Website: home-depot
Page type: review-order
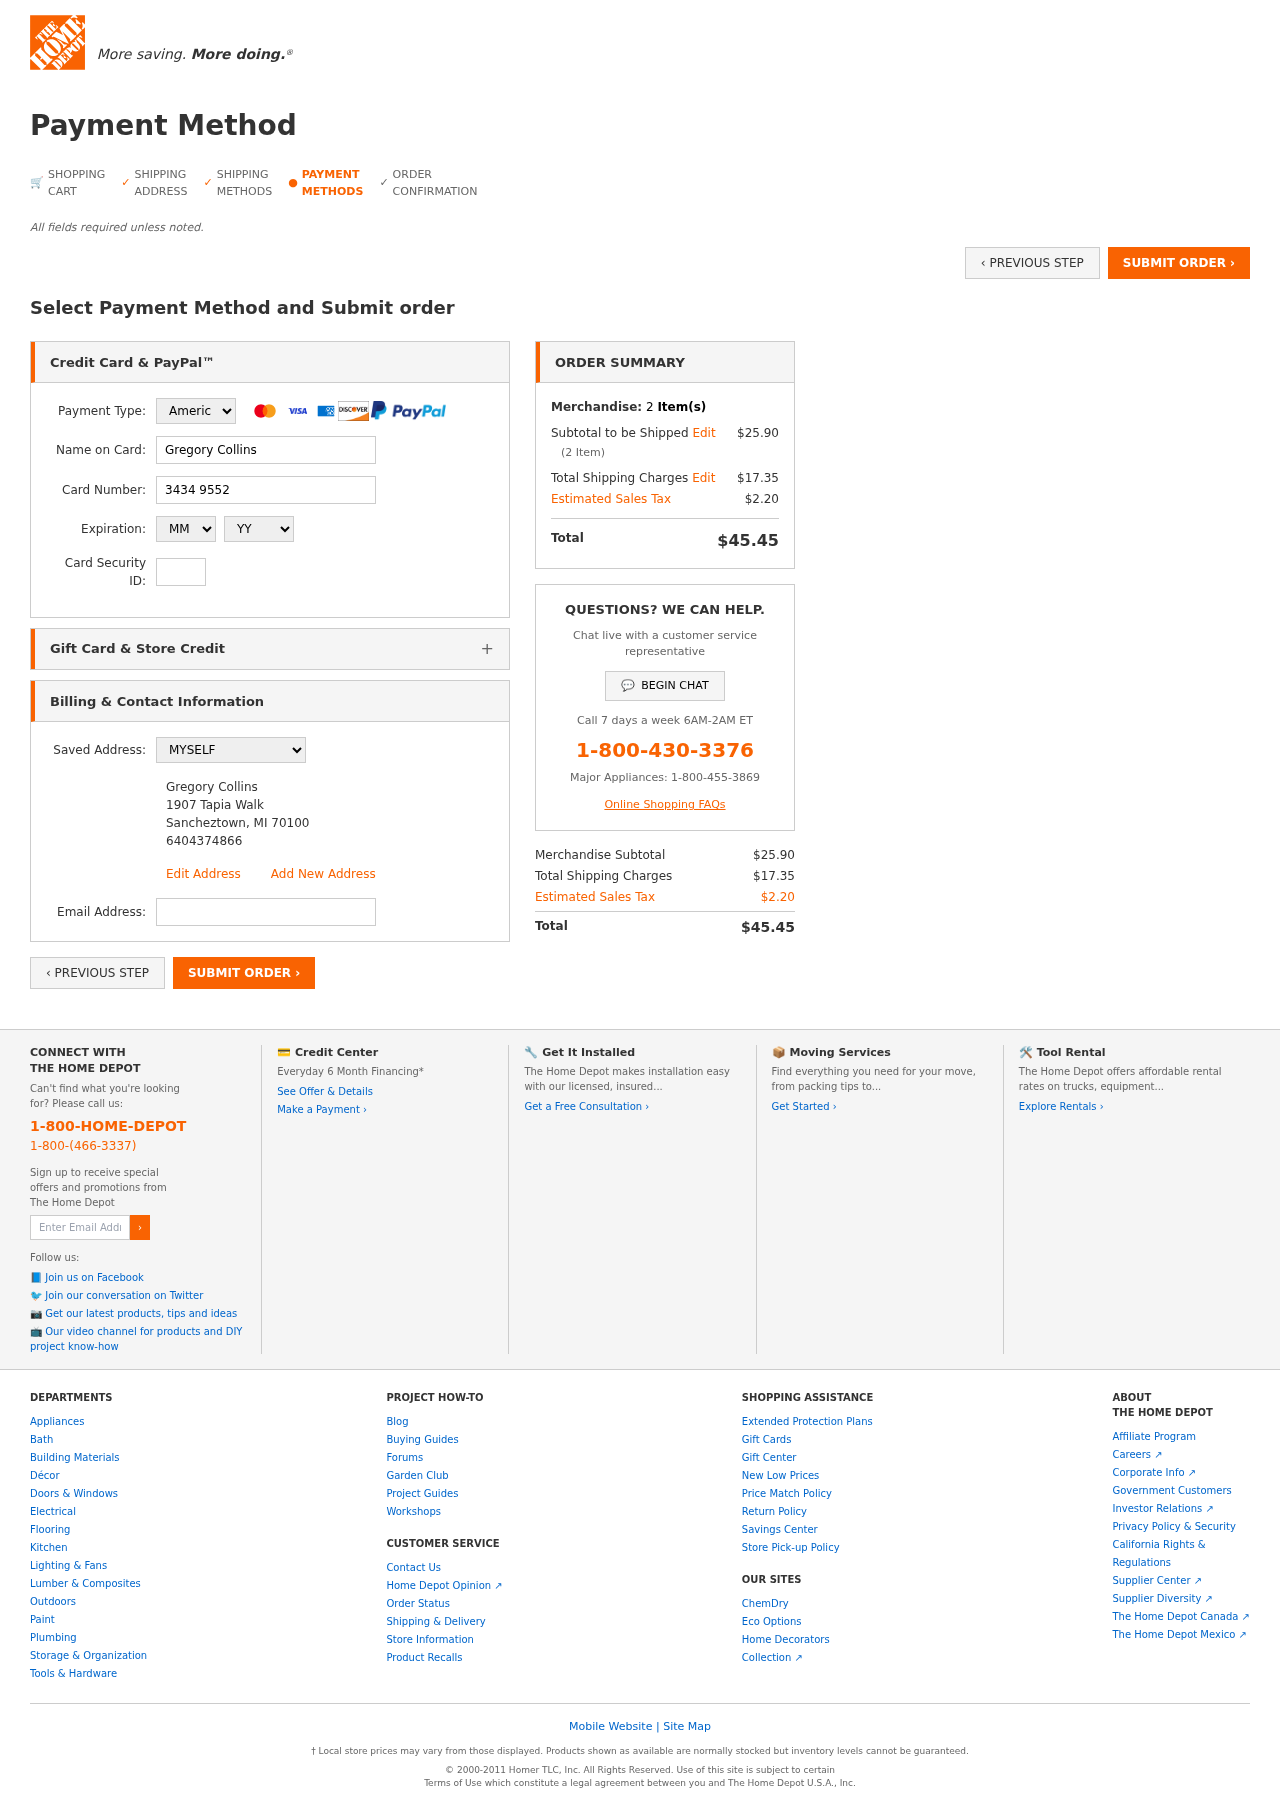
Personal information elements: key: PII_CARD_CVV
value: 0188
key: PII_CARD_EXPIRY_MONTH
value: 07
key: PII_CARD_EXPIRY_YEAR
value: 27
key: PII_CARD_NUMBER
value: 3434 9552 9793 729
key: PII_CARD_TYPE
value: American Express
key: PII_EMAIL
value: gregorycollins@gmail.com
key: PII_FULLNAME
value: Gregory Collins
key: PII_FULLNAME2
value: Gregory Collins
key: PII_STREET2
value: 1907 Tapia Walk
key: PII_CITY2
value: Sancheztown
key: PII_STATE_ABBR2
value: MI
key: PII_POSTCODE2
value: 70100
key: PII_PHONE2
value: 6404374866
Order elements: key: ORDER_NUM_ITEMS
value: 2
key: ORDER_SUBTOTAL
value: $25.90
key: ORDER_NUM_ITEMS2
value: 2
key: ORDER_SHIPPING_COST
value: $17.35
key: ORDER_TAX
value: $2.20
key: ORDER_TOTAL
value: $45.45
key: ORDER_SUBTOTAL2
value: $25.90
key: ORDER_SHIPPING_COST2
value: $17.35
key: ORDER_TAX2
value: $2.20
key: ORDER_TOTAL2
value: $45.45